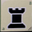
Piece: bR